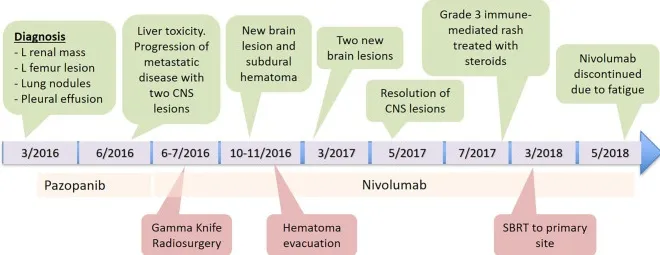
Timeline.
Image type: chart (chart)